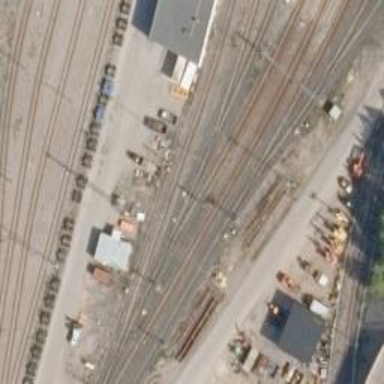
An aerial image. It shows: Railway yard with electrified contact lines.